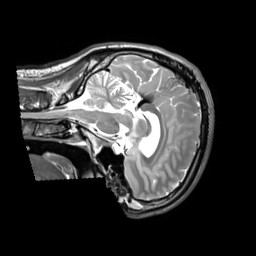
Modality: T2w
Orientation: sagittal
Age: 43
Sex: male
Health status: ill
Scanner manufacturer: siemens
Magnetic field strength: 3 T
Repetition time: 2.8 s
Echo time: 0.326 s